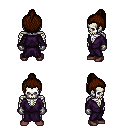
a pixel art fantasy rpg character, male body template, skeleton, purple robe, teal pants, brown short topknot hairstyle, metal gloves, maroon shoes, four views (front, back, left, right), 2x2 character sprite sheet, small pixel art, hard edges, no anti-aliasing